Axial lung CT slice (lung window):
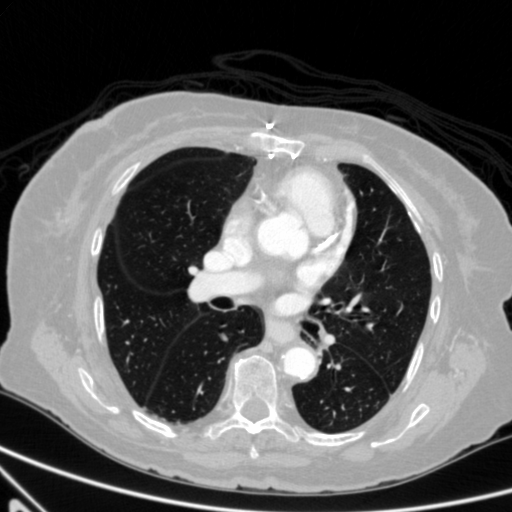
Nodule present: no